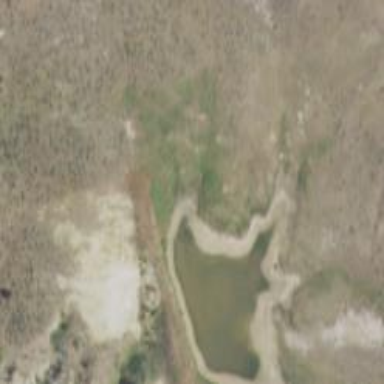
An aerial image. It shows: Reservoir.